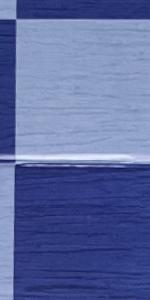
Label: Empty